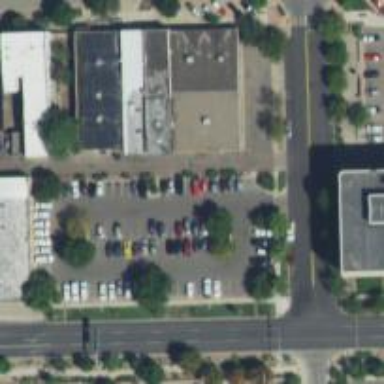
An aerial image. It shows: Parking space.